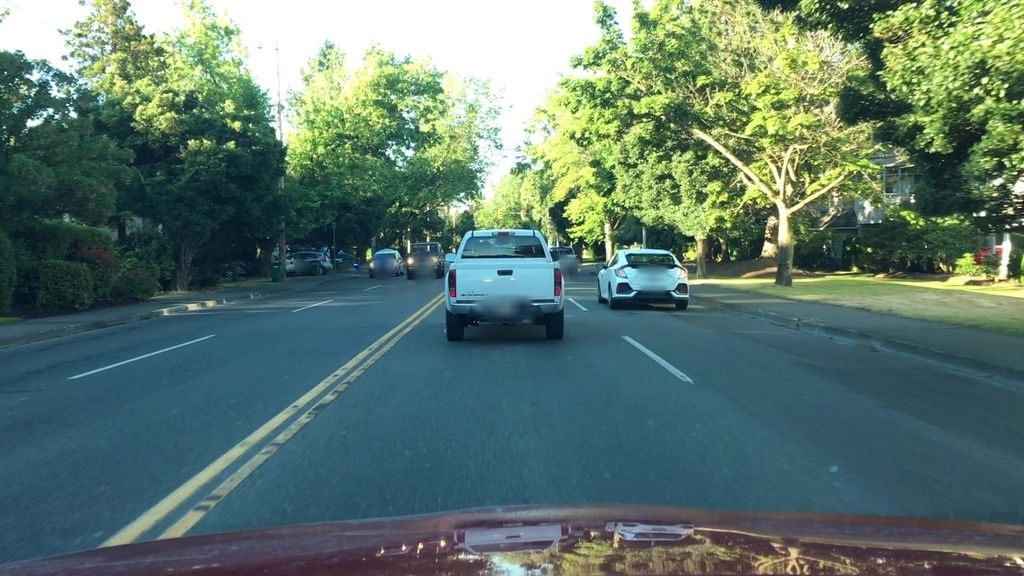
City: victoria